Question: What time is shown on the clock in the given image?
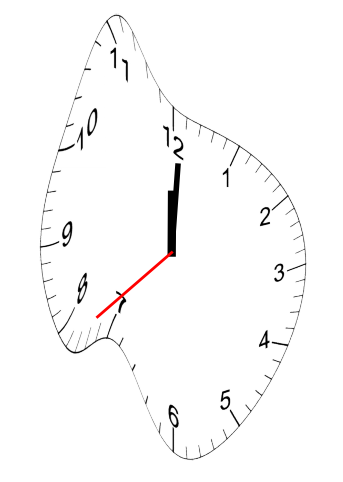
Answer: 12:00:38